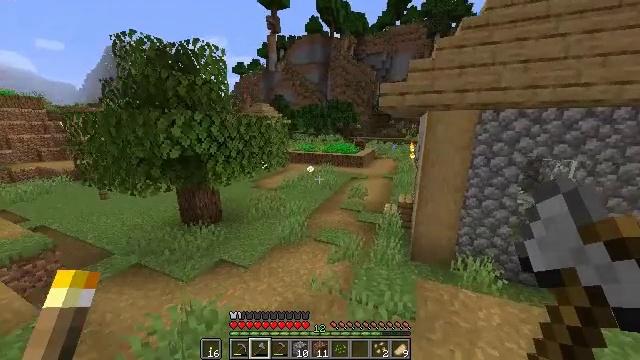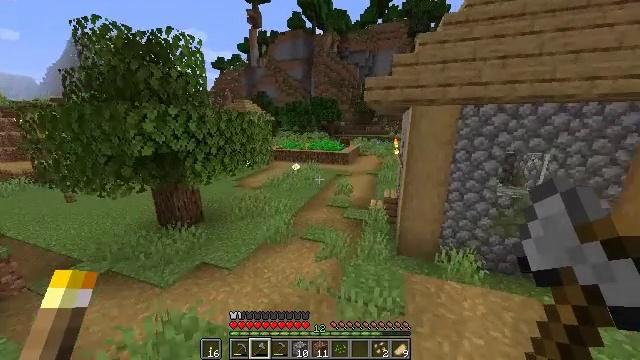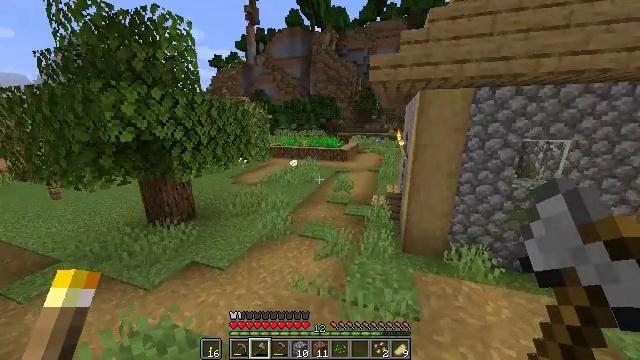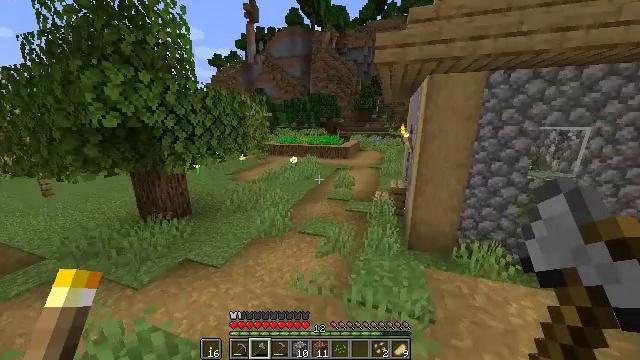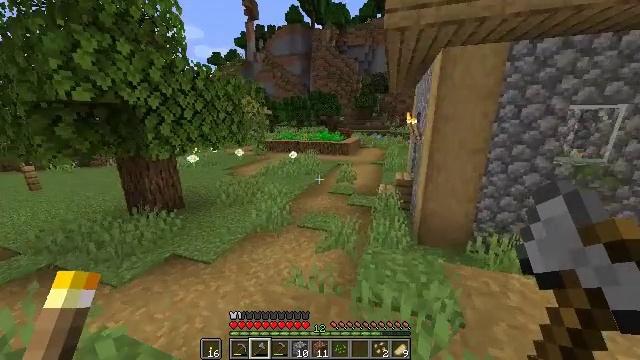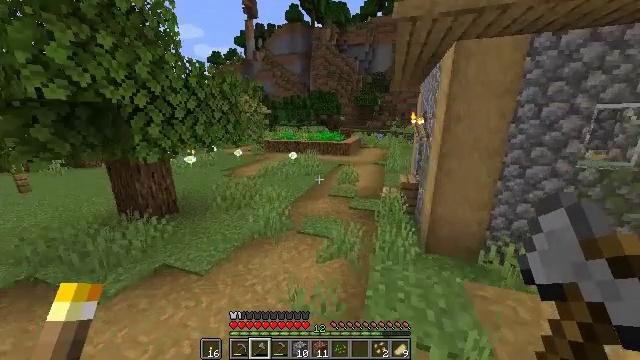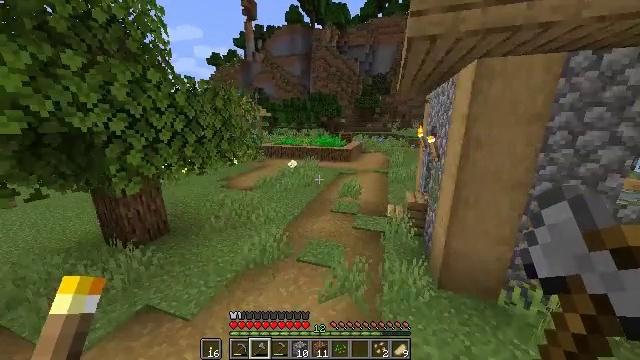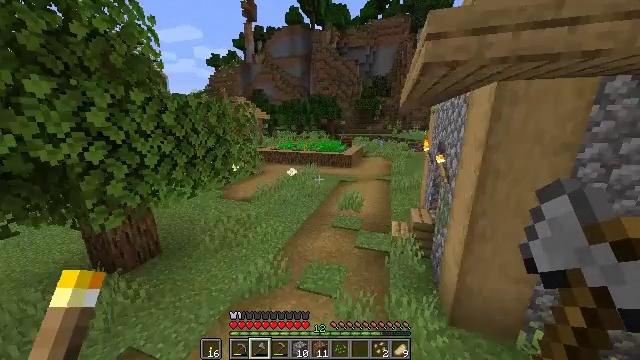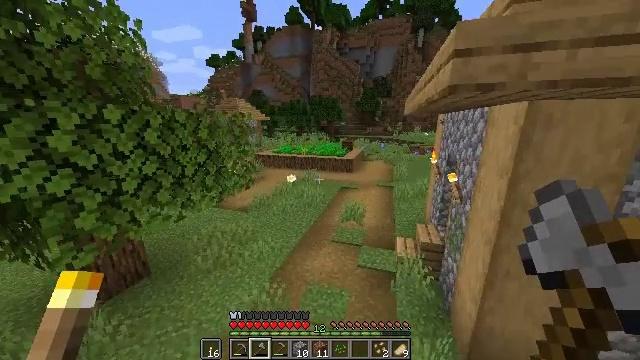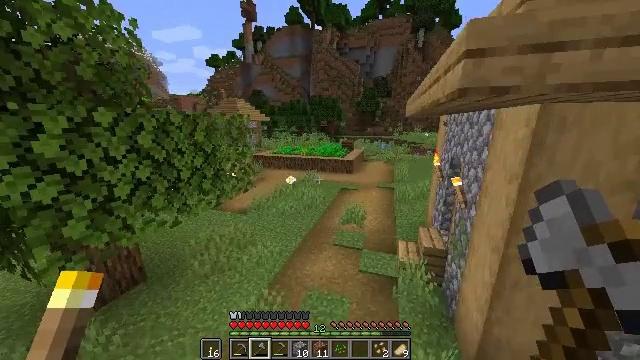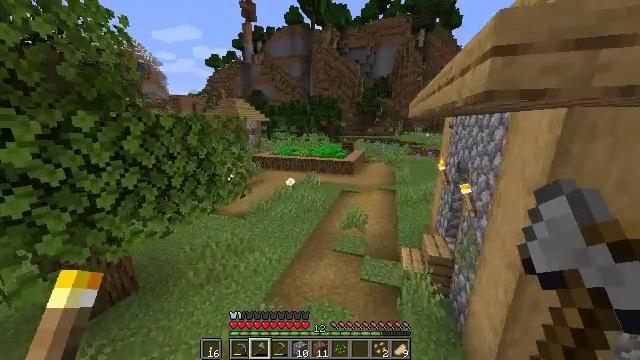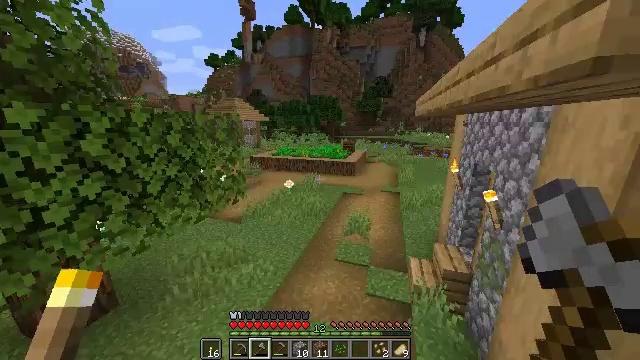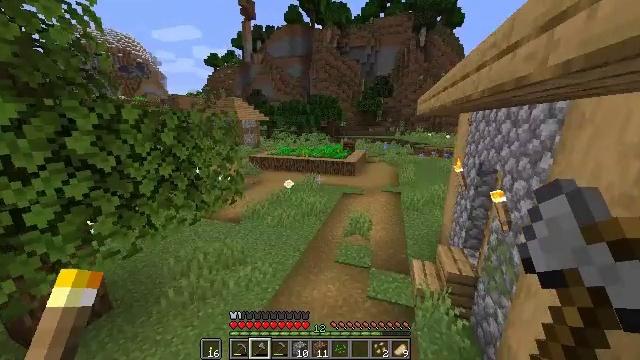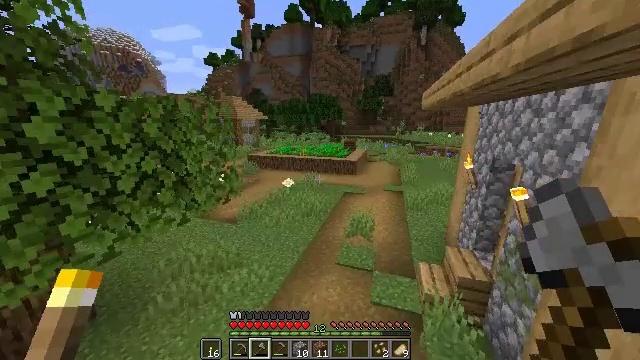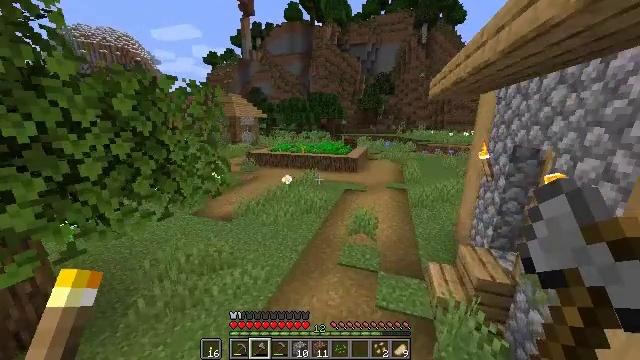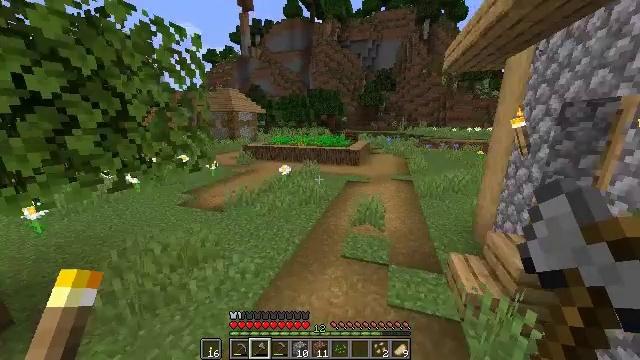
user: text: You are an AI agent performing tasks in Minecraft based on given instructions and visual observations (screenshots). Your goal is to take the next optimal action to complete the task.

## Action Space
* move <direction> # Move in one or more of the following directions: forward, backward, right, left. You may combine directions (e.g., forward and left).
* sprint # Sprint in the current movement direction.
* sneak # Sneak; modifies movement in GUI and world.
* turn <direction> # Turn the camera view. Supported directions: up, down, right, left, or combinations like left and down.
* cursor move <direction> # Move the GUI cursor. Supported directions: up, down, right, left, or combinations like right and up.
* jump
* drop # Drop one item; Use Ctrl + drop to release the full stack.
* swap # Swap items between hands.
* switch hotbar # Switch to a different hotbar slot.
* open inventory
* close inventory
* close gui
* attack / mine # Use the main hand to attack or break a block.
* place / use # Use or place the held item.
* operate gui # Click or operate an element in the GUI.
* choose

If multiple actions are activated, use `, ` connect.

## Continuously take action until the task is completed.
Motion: motion action
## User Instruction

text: Mine potatoes from the farmland.
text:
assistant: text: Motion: move forward, sprint, turn right, jump
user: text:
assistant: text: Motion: move forward, sprint, jump
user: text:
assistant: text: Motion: move forward, sprint, jump
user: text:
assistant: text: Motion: move forward, sprint, jump
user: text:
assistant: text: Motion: move forward, sprint, jump
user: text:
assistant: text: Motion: move forward, sprint, jump
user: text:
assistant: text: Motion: move forward, sprint, jump
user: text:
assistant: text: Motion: move forward, sprint, jump
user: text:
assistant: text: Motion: move forward, sprint, jump
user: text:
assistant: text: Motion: move forward, sprint, jump
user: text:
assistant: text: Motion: move forward, sprint, jump
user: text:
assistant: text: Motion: move forward, sprint, jump
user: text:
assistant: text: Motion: move forward, sprint, jump
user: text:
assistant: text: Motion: move forward, sprint, jump
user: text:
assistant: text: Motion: move forward, sprint, jump
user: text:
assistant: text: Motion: move forward, sprint
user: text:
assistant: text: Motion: move forward, sprint
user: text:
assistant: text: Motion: move forward, sprint
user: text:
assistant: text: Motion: move forward, sprint
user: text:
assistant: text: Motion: move forward, sprint
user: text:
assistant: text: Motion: move forward, sprint, turn left, jump
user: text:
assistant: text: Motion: move forward, sprint, turn left, jump
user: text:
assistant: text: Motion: move forward, sprint, turn left, jump
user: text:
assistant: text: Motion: move forward and move right, sprint, jump
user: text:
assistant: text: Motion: move forward and move right, sprint, jump
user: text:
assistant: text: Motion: move forward and move right, sprint, jump
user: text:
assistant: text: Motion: move forward and move right, sprint, jump
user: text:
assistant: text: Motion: move forward and move right, sprint, turn left, jump
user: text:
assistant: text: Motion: move forward and move right, sprint, turn left, jump
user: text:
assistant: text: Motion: move forward, sprint, jump